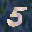
Label: 5